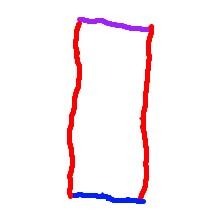
Shape: rectangle